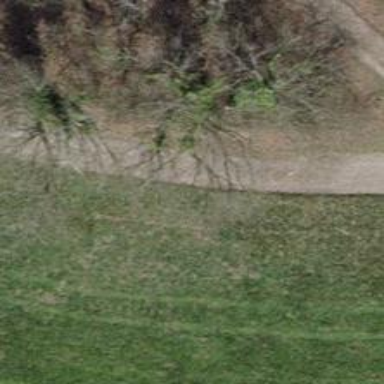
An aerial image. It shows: Compacted track with grade2 level.